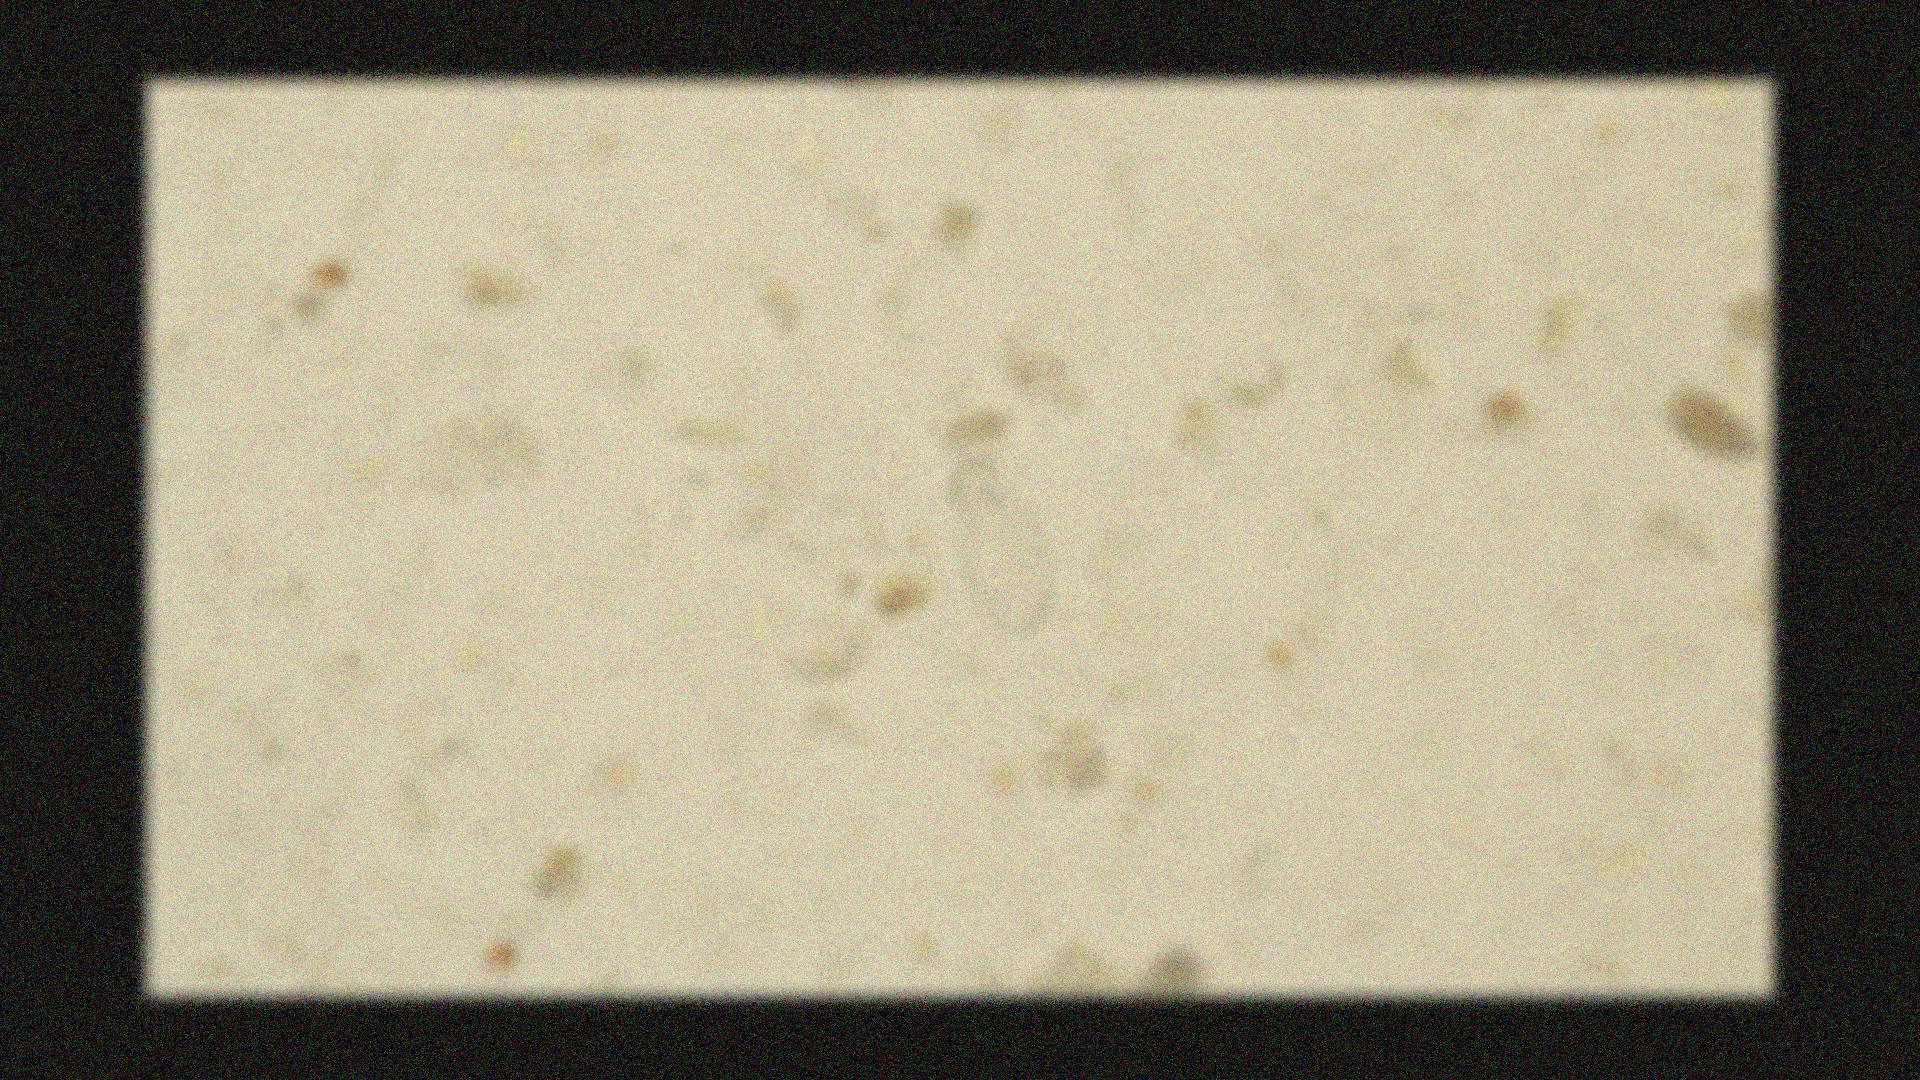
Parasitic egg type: Enterobius vermicularis